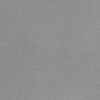
Label: dusty